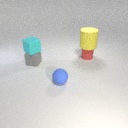
small gray rubber cube below small cyan rubber cube